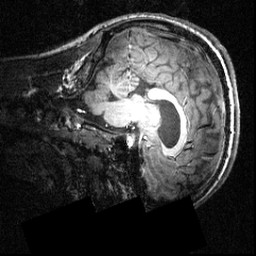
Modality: T1w
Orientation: sagittal
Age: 18
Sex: male
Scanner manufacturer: siemens
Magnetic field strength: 3.951 T
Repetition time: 1.5 s
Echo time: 0.00335 s